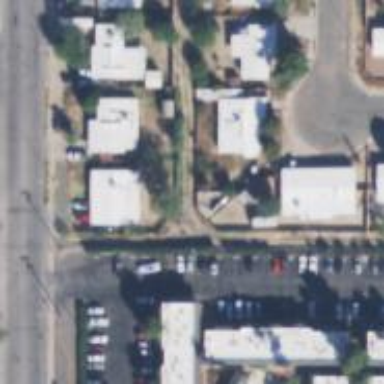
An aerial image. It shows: Alleyway designated as service road.